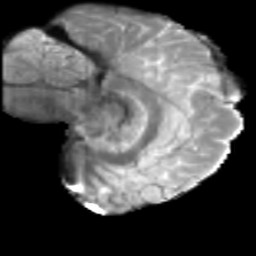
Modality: T2w
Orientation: sagittal
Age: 46
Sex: male
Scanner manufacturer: siemens
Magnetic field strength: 3 T
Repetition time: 5 s
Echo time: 0.092 s